Interaction volume radius: 5 \u00c5
Interaction volume height: 15 \u00c5
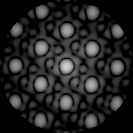
Disorder parameter: 0.07276